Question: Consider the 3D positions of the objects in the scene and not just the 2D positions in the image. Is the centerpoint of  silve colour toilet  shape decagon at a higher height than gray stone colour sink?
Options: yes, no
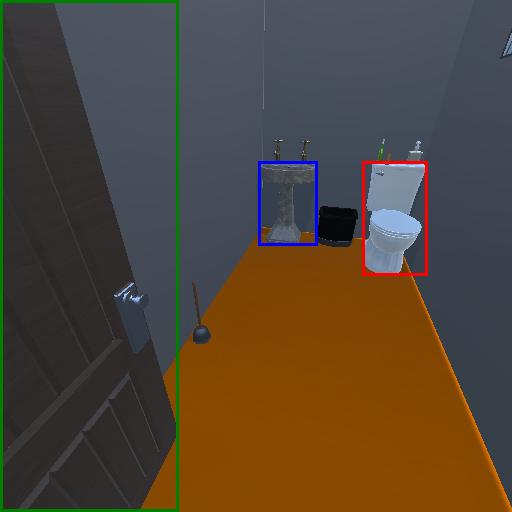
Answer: yes